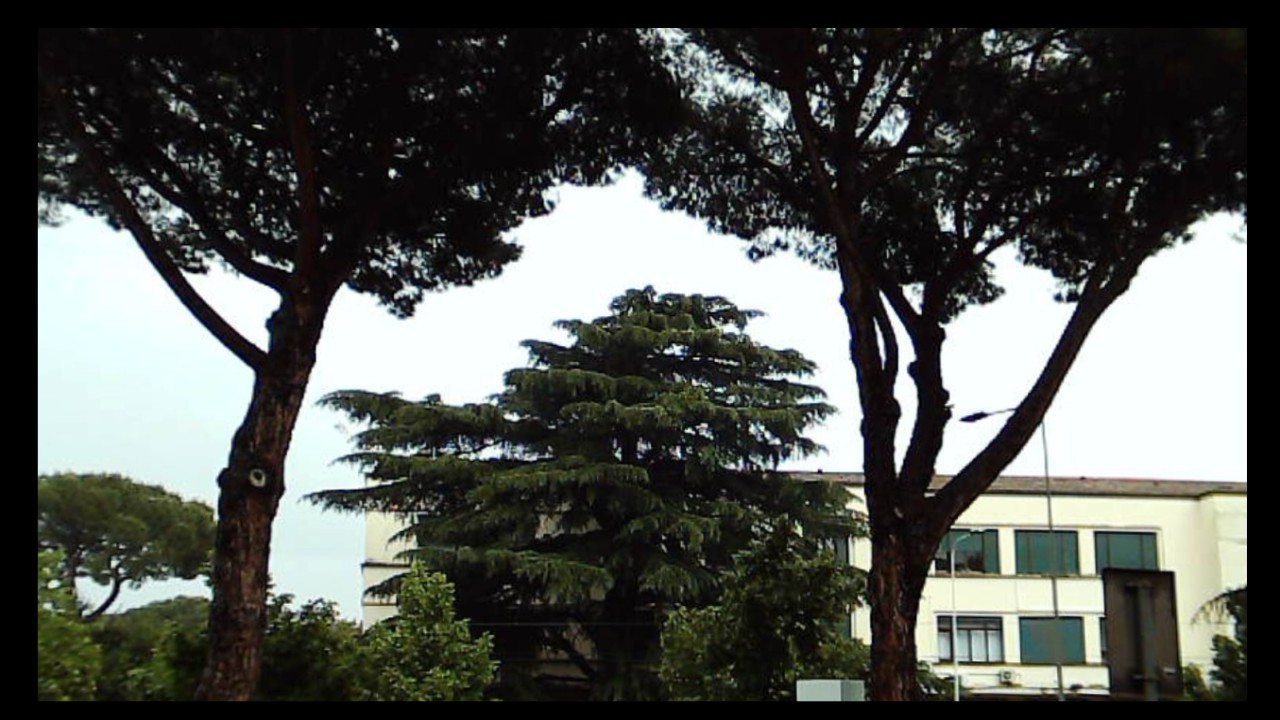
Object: DarwinFPV cineape20